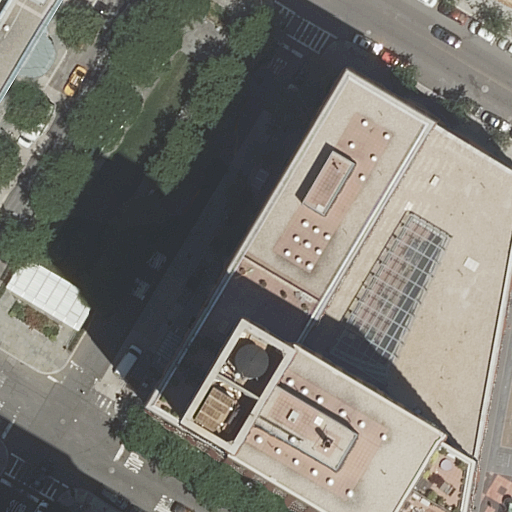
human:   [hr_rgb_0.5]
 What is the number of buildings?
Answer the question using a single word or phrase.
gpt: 6

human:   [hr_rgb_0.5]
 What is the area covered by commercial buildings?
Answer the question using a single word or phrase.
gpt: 0m2

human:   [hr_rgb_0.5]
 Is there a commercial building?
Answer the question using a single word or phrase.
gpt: no

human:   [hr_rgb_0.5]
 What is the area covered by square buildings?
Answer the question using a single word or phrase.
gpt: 0m2

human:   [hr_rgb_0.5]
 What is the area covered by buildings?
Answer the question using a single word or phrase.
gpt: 2901m2

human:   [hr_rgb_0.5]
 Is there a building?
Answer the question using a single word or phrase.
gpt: yes

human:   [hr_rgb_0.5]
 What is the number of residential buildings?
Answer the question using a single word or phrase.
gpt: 4

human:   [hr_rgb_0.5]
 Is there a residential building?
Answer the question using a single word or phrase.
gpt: yes

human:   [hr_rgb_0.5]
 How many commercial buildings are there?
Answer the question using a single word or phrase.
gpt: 0

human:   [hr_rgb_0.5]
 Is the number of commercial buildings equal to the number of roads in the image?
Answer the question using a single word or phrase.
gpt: no

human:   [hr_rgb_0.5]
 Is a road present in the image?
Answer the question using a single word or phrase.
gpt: yes

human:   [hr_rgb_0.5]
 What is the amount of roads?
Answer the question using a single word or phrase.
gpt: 17

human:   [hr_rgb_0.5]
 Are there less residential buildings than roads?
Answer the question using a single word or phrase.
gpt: yes

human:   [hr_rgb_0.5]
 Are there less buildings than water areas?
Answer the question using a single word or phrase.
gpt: no

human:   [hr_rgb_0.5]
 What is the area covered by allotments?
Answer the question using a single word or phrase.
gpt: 0m2

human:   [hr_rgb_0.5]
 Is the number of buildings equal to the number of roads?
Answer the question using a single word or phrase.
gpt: no

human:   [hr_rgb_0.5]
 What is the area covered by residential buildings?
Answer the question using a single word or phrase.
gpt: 2544m2

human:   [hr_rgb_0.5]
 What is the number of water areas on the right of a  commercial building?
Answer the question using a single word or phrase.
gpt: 0

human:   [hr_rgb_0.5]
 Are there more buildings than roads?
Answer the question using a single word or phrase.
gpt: no

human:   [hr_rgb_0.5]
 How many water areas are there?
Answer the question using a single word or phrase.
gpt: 0

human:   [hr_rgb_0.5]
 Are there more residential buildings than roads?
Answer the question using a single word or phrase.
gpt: no

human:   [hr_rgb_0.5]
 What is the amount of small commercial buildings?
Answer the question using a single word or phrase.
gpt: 0

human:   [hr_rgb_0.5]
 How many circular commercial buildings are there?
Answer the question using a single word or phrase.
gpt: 0

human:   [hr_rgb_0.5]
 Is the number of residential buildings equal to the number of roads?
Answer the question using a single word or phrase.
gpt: no

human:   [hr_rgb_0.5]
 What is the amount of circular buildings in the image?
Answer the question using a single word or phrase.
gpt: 0

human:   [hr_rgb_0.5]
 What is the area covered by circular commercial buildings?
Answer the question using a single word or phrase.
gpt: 0m2

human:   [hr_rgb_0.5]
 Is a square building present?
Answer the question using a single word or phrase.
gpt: no

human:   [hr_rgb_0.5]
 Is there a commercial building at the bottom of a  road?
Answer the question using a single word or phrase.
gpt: no

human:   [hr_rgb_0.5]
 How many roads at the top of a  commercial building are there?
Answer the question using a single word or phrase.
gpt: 0

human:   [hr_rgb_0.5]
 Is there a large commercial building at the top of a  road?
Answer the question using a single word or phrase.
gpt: no

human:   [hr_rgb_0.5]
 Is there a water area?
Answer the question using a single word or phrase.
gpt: no

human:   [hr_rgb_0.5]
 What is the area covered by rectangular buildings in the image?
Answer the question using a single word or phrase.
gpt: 964m2

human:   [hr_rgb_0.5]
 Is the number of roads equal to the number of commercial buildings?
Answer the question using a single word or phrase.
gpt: no

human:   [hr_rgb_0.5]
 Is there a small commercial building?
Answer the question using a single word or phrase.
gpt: no

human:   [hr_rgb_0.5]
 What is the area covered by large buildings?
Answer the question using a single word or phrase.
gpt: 2265m2

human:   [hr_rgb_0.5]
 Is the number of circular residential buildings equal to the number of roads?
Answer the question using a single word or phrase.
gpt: no

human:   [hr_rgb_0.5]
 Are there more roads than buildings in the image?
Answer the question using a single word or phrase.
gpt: yes

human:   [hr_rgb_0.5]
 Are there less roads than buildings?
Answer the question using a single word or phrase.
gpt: no

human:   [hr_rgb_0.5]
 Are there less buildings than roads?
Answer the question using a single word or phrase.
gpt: yes

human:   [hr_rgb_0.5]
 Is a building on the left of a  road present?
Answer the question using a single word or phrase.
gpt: yes

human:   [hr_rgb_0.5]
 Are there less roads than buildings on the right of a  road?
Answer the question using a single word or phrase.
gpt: no

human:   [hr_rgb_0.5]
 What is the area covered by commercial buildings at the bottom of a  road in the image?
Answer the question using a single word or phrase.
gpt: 0m2

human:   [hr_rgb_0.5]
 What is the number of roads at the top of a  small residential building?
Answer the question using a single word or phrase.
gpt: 0

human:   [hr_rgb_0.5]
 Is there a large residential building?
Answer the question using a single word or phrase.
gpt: yes

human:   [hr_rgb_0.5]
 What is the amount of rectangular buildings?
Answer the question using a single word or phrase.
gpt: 4

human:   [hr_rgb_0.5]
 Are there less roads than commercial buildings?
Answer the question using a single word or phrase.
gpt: no

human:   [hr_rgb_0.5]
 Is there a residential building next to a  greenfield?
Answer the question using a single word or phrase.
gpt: no

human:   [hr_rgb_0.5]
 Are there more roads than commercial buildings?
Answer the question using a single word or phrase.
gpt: yes

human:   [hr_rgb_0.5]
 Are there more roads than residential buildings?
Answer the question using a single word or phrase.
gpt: yes

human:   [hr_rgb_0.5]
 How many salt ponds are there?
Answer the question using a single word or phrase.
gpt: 0

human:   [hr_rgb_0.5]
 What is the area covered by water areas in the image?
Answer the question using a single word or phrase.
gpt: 0m2

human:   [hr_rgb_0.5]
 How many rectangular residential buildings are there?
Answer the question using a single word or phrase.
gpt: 3

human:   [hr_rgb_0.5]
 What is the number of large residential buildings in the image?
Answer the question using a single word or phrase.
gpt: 2

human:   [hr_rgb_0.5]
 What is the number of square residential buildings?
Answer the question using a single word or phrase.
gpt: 0

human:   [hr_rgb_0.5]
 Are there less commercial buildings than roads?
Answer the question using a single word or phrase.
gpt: yes

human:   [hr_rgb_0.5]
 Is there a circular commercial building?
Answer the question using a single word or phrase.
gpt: no

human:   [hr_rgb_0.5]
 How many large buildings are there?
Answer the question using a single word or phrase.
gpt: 2

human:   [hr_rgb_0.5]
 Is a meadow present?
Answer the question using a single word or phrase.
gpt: no

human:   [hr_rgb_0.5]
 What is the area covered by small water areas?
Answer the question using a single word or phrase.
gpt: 0m2

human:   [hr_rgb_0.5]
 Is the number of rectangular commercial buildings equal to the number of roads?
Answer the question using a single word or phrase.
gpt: no

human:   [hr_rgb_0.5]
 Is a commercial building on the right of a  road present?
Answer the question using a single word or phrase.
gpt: no

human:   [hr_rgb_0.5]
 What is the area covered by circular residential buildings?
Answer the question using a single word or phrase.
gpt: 0m2

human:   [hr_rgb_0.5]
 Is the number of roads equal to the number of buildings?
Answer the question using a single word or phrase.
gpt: no

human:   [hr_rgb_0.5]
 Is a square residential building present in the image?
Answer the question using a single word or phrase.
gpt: no